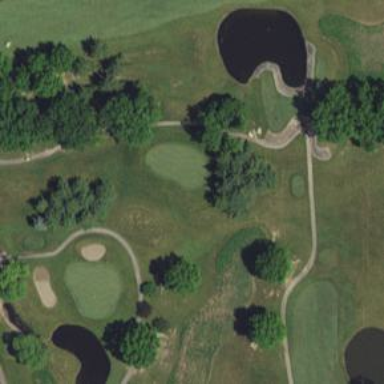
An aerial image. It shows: Golf hole.